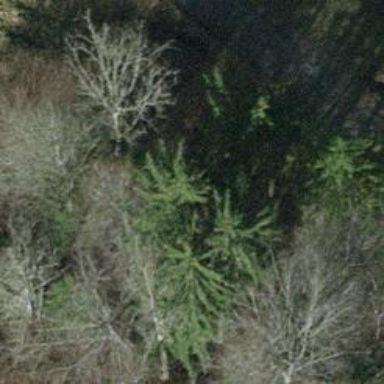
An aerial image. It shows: Culvert tunnel.